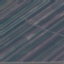
Label: PermanentCrop